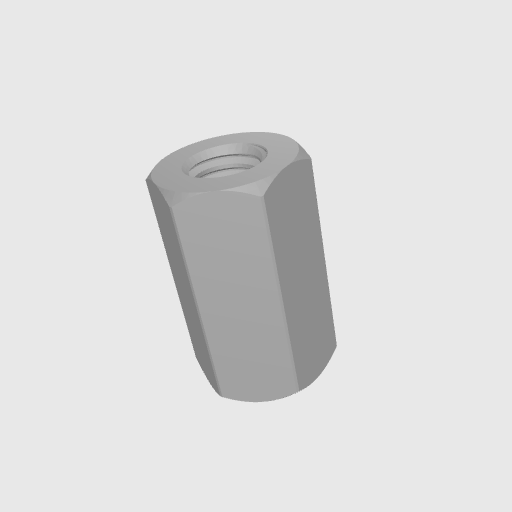
Part: Standoff8RID12